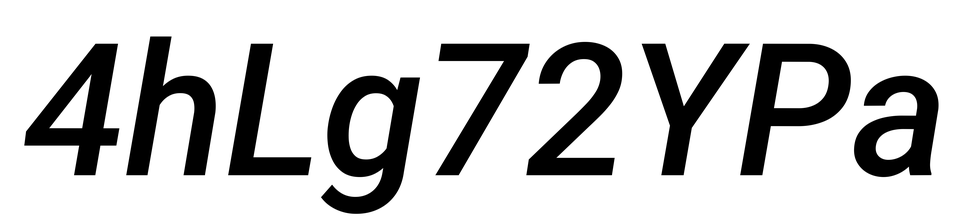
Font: Roboto-Italic_Medium_Italic